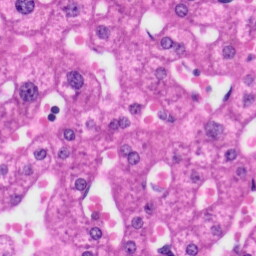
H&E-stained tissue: Liver